Field crop: maize
Growth stage: 2
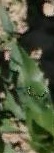
Species: maize